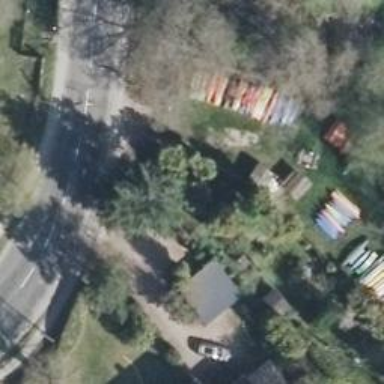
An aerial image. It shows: Canoe sport activity.